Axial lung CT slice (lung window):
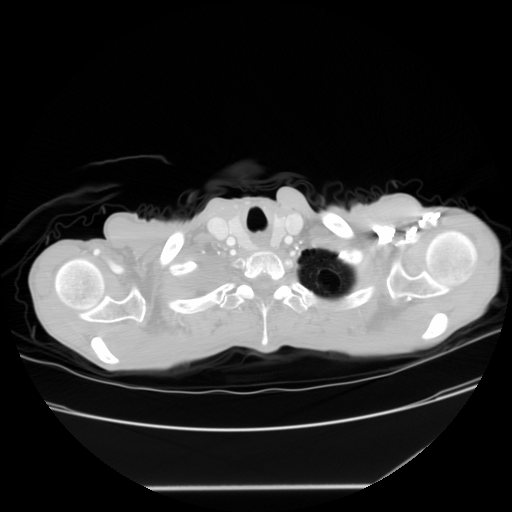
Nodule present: no